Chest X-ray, AP view. Patient: 68 years old, sex M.
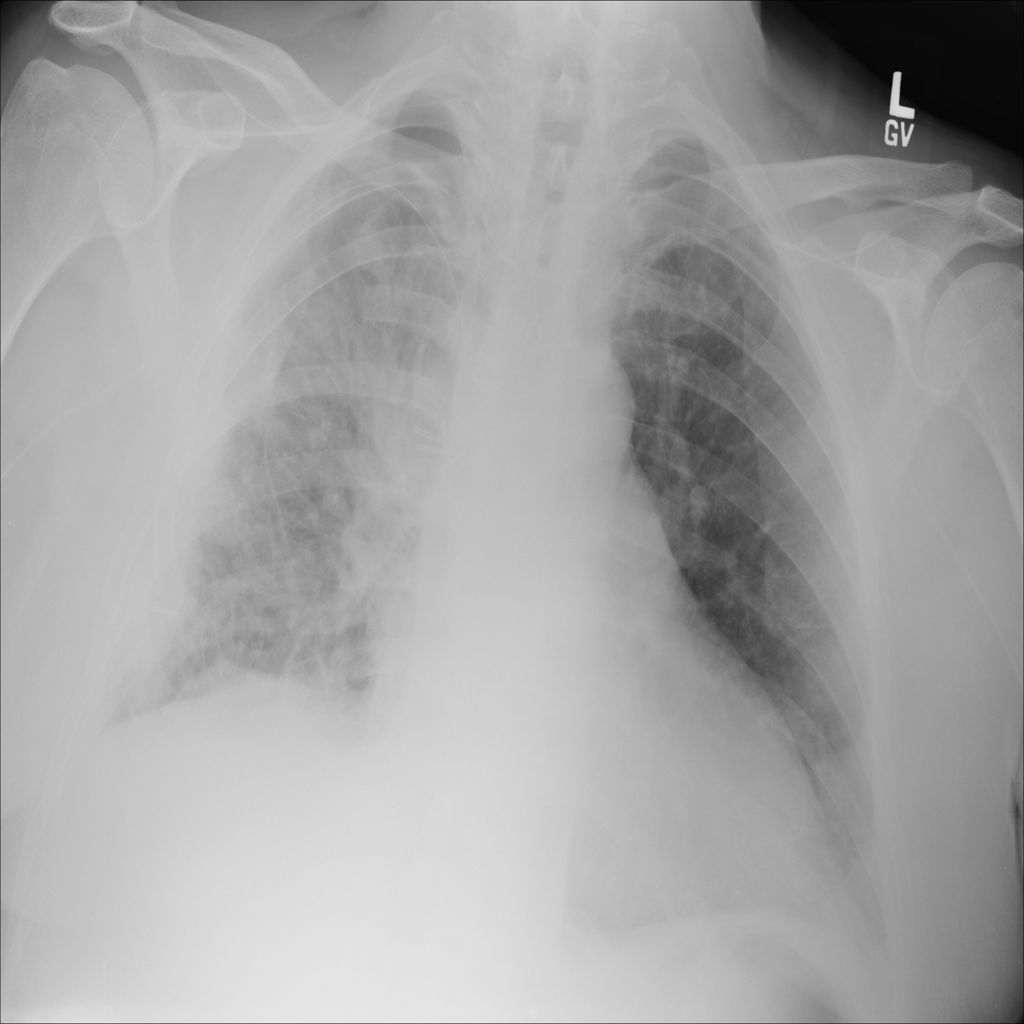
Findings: No Finding